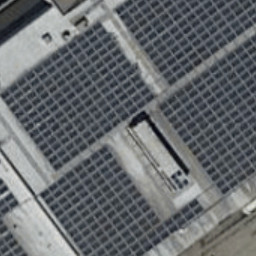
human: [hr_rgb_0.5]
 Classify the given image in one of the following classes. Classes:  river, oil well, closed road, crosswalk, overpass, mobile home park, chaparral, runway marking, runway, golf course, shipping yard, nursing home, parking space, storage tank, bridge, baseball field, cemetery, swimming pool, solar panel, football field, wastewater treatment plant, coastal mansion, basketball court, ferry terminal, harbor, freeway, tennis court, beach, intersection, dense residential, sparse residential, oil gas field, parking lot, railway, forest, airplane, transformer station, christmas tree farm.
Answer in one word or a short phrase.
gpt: solar panel